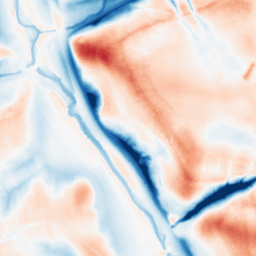
Category: trend_removal
Decomposition family: local_polynomial
Decomposition parameters: window_size: 51
degree: 1
Upsampling method: bilinear
Upsampling parameters: scale: 8
Upsampling scale: 8